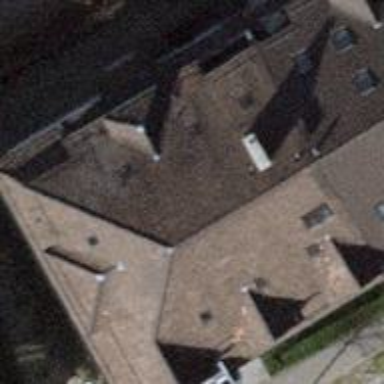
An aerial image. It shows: Building with hipped roof.